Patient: sex M, age 38
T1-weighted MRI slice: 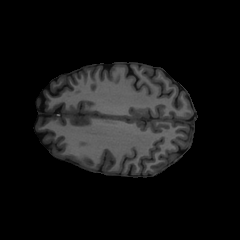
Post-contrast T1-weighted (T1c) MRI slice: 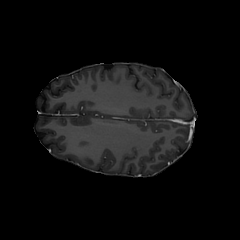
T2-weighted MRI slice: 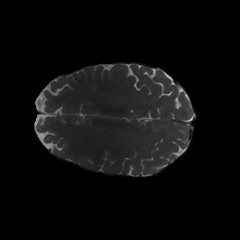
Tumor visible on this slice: no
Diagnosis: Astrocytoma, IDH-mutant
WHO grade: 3